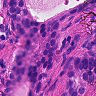
Metastatic tissue present: yes